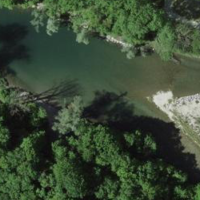
EUNIS habitat code: 15
Species observed at this site:
Humulus lupulus